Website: apple-inc
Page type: customer-info-address
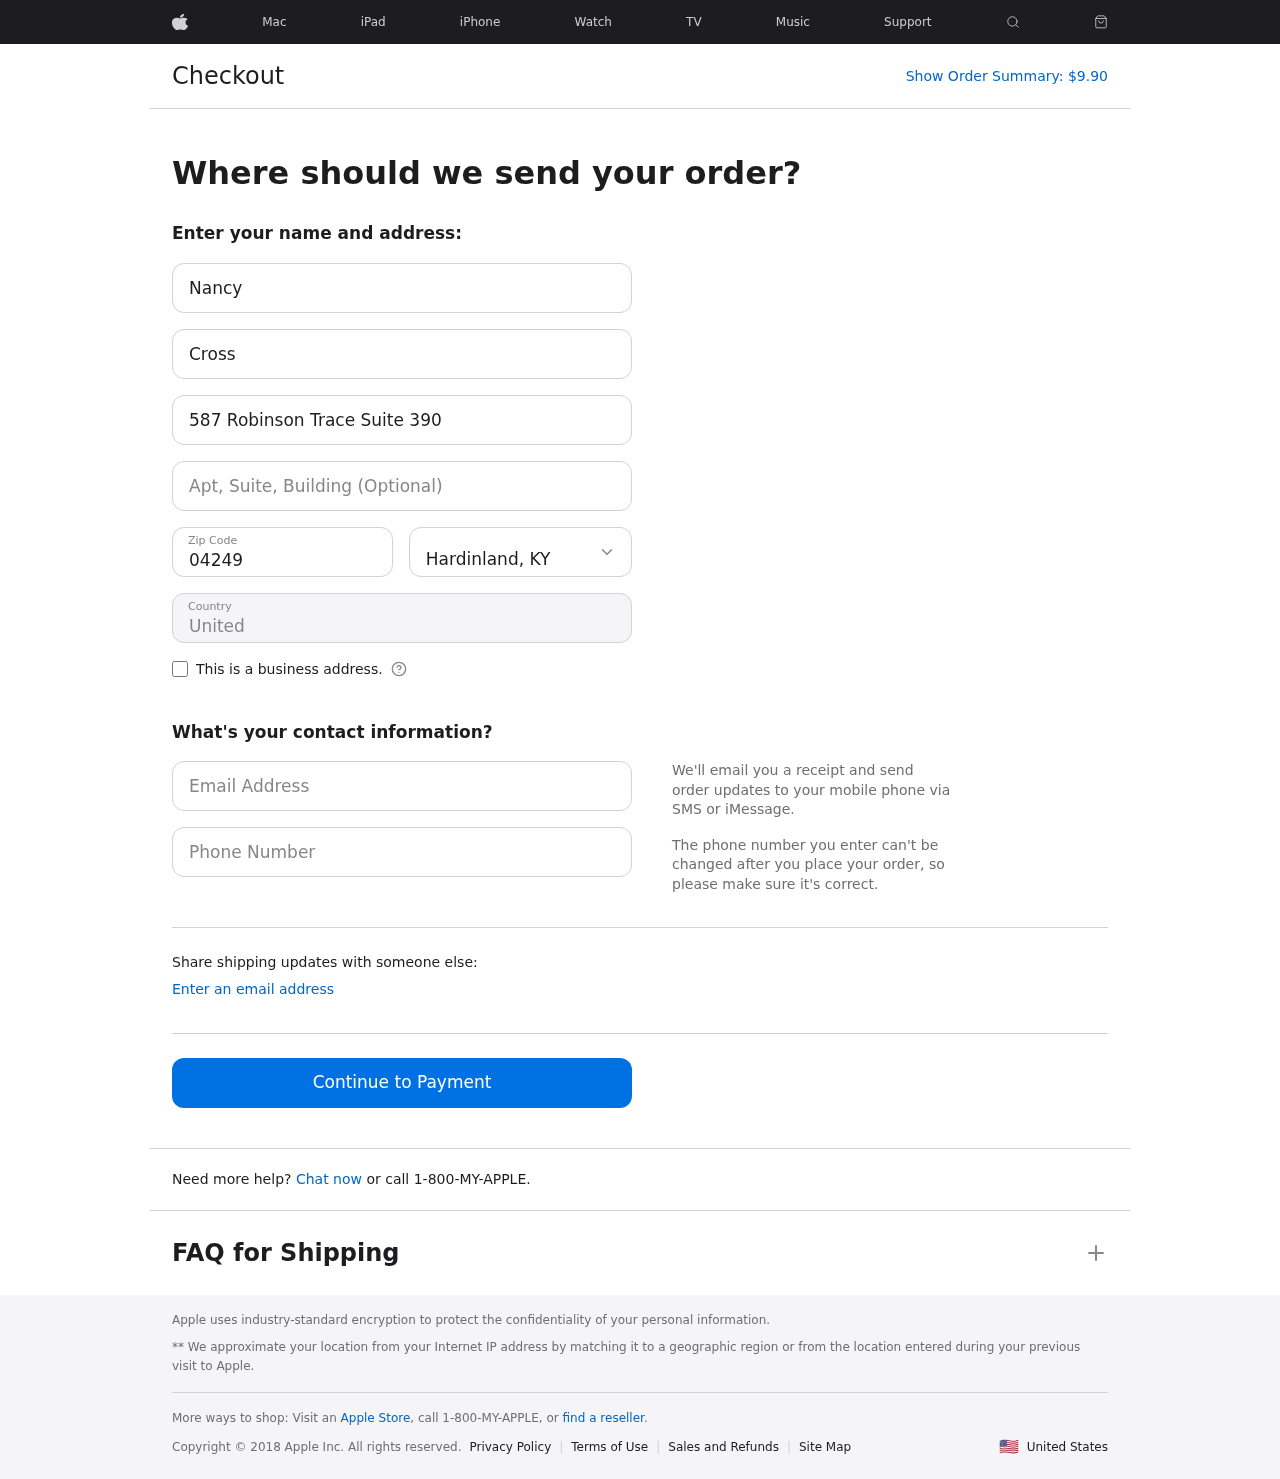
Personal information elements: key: PII_CITY_STATE
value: Hardinland, KY
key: PII_COUNTRY
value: United States
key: PII_EMAIL
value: nancy_cross@hotmail.com
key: PII_FIRSTNAME
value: Nancy
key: PII_LASTNAME
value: Cross
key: PII_PHONE
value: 6425970256
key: PII_POSTCODE
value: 04249
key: PII_STREET
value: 587 Robinson Trace Suite 390
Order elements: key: ORDER_TOTAL
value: $9.90